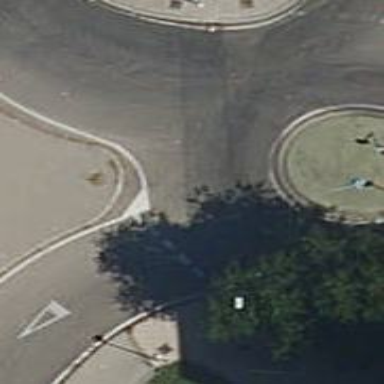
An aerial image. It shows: Residential road that intersects with roundabout.